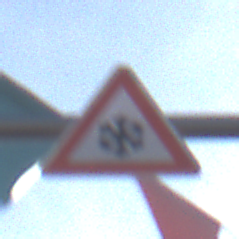
Verkehrszeichen: SchneeOderEisglaette
Umgebung: Outdoor, Special
Tageszeit: MorningAfternoon
Wetter: PartlyCloudy
Licht: Natural
Jahreszeit: NotSpecified
Kontrast: HighContrast